Question: I'm uploading a large data set as JSON via $.ajax, and some properties get lost during this upload. For the testing purpose, the server returns the first row, where a property is missing.
## javascript
'''
function parseResults(data) {
var send = [];
for (var x in data) {
var row = data[x],
code = row["ORDER"];
if (typeof code === "undefined") continue;
if (code == "") continue;
var temp = {
code: code,
date: row["CREATED DATE"] + " " + row["CREATED TIME"],
pt: row["PAYMENT_CODE"],
loc: row["LOCATION"],
fv: row["ORDER VOLUME"],
fpdf: row["DELIVERY FEE"],
fpsf: row["SERVICE FEE"],
vsf: row["REST. SERVICE FEE"],
pr: row["PAY RESTAURANT"],
to: row["TOTAL ORDER"],
delc: row["ORDER PROVIDER"],
city: row["City"],
vp: row["VENDOR PROVIDER"],
rest: row["VENDOR"],
vouch: row["VOUCHER AMOUNT"],
cust: row["CUST CODE"],
st: row["STATUS"]
};
send.push(temp);
}
sendResults(send);
}
function sendResults(data) {
for (var x in data) {
if (data[x].code == "m0sq-p0yq") {
// this one is here just for testing
// purposes, you will see
console.log(data[x]);
}
}
$.ajax({
type: "POST",
url: "/ordersfp/process",
data: {
data: data
},
success: function(response) {
console.log(response);
}
}, "json");
}
'''
## php
'''
public function handleProcess()
{
$data = Input::all();
foreach ($data['data'] as $row) {
if (!isset($row['cust'])) {
return $row;
}
// ...
}
}
'''
So everything works like it should, the only problem is that this particular element with code '"m0sq-p0yq"' loses property 'cust' somewhere.

Besides, I just noticed that 'st' property is also lost -.- Please, help :)
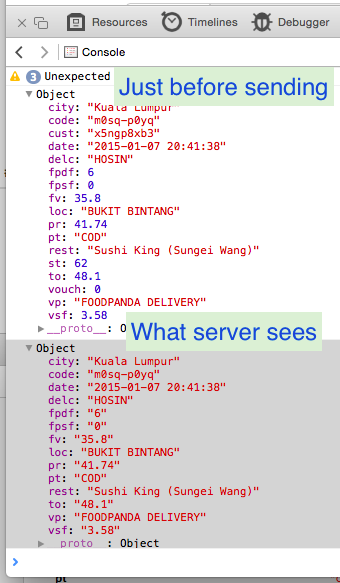
Answer: Your ajax request is not encoding the data in JSON format, therefore it's trying to send your complex data structure as application/x-www-form-urlencoded. The '"json"' argument in your '$.ajax' call does nothing.
jQuery's <URL> accepts either:
- -
Change the ajax to:
'''
$.ajax({
type: "POST",
url: "/ordersfp/process",
data: {
data: JSON.stringify(data) // encode to JSON
},
success: function(response) {
console.log(response);
}
});
'''
On the PHP side, decode the JSON:
'''
$data = Input::all();
$decoded = json_decode($data['data']);
foreach ($decoded as $row) {
'''